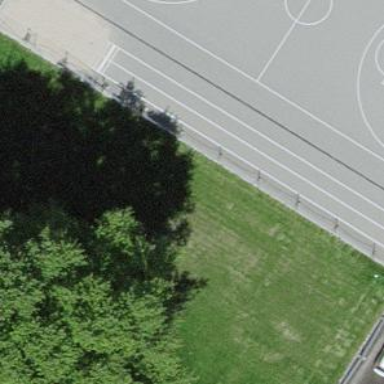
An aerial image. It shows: Concrete athletic pitch for athletics on leisure land.